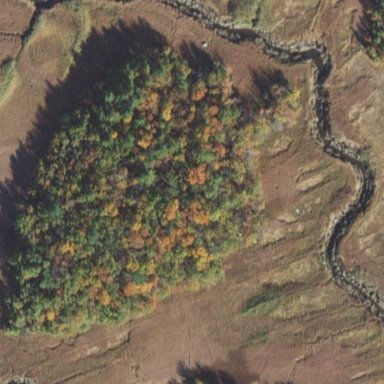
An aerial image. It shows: Mixed woodland on island.